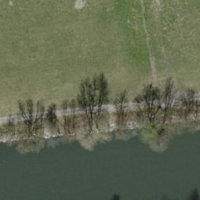
EUNIS habitat code: 24
Species observed at this site:
Anas platyrhynchos
Aythya fuligula
Motacilla alba